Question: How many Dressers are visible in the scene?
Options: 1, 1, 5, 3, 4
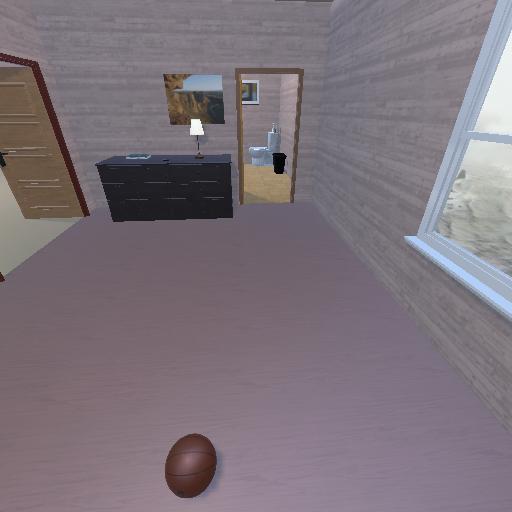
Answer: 1